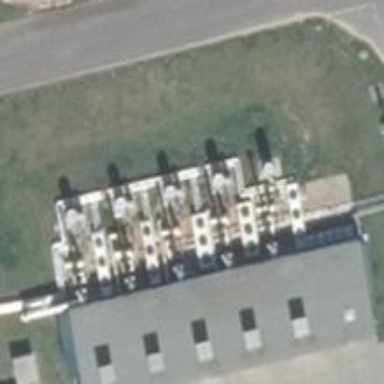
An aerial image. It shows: Industrial building with power generator.